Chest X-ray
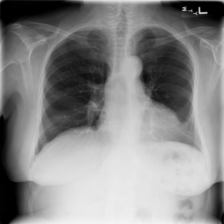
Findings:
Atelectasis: negative
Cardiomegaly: negative
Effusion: negative
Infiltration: positive
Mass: negative
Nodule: negative
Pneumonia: negative
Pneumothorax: negative
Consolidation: negative
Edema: negative
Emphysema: negative
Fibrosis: negative
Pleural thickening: negative
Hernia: negative